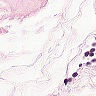
Metastatic tissue present: no